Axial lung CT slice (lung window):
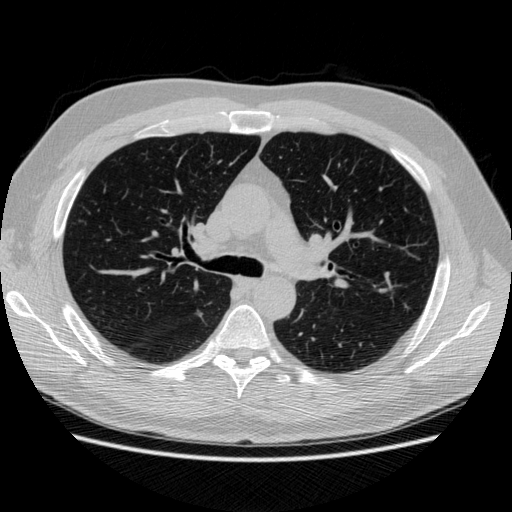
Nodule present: no